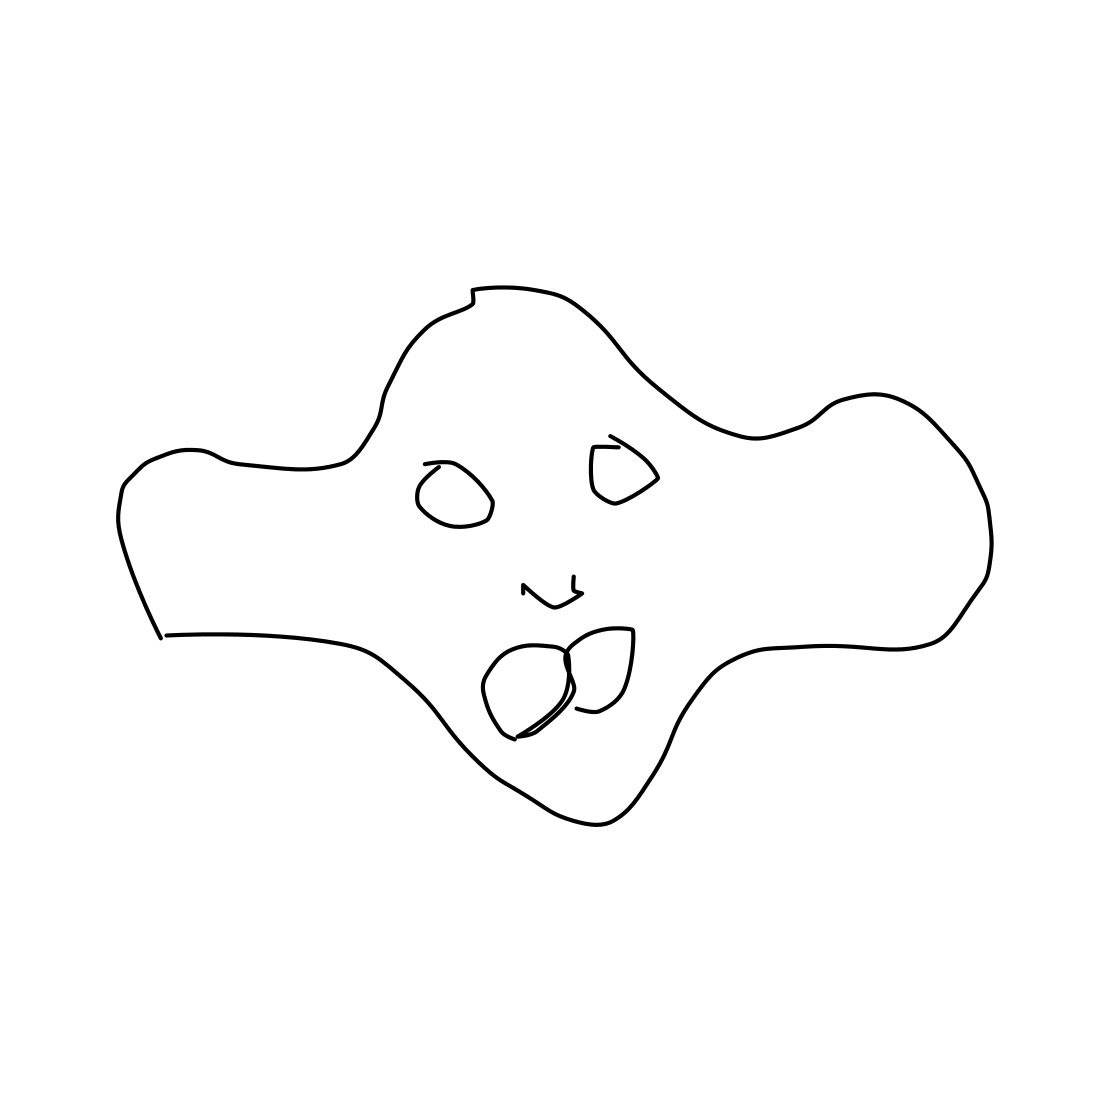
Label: monkey